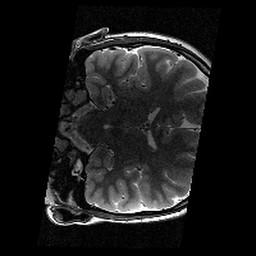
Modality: T2w
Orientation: coronal
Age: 12
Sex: female
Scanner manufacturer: siemens
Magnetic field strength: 3 T
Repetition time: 9.23 s
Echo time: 0.067 s